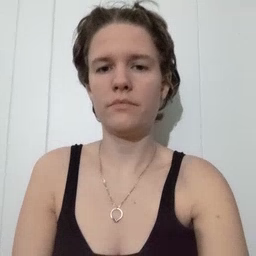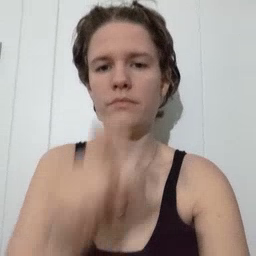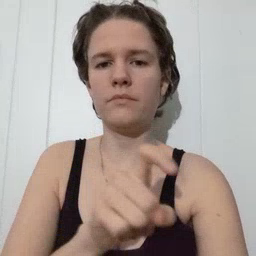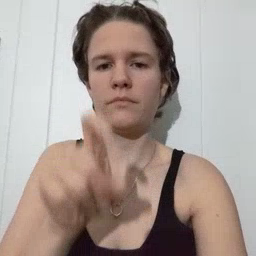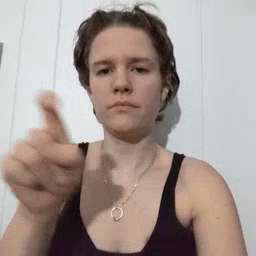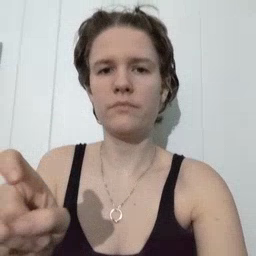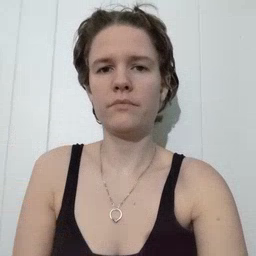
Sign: closet